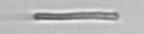
Label: fiber